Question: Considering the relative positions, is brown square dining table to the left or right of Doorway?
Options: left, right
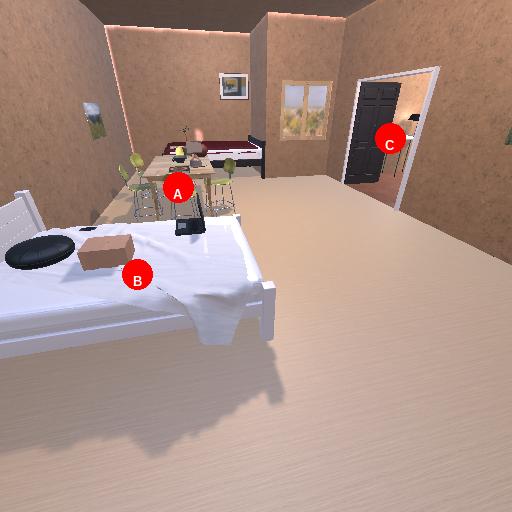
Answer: left